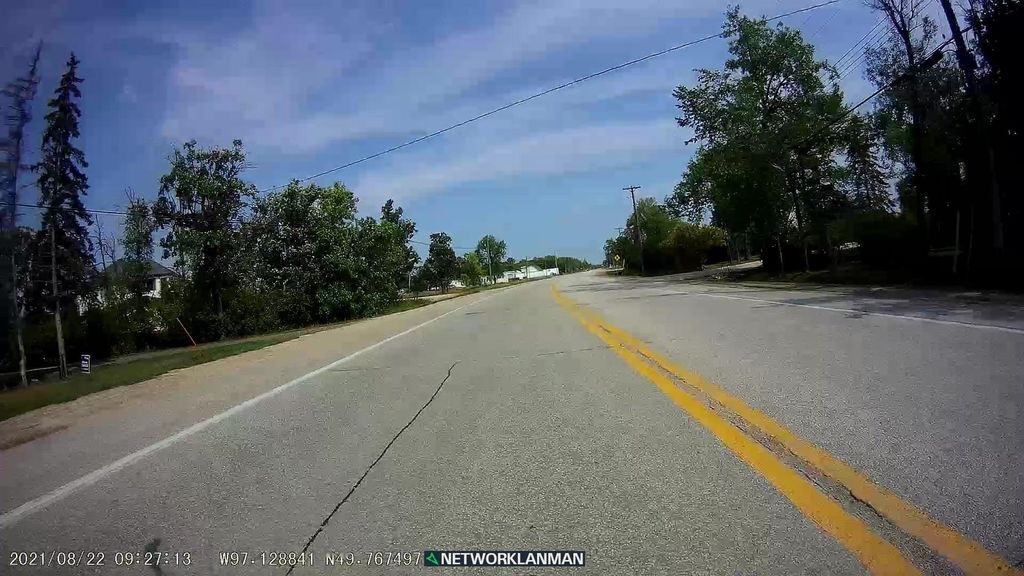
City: winnipeg